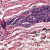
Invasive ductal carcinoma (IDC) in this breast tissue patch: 0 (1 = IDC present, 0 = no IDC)